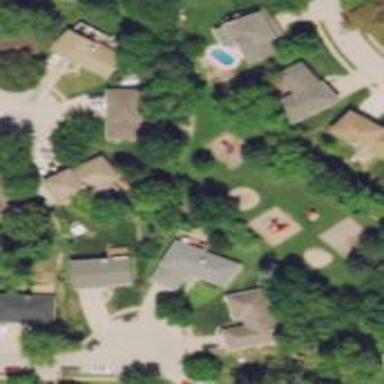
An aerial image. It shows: Playground area for leisure activities on the land.